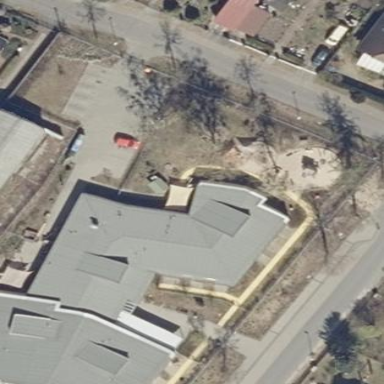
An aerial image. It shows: School building.